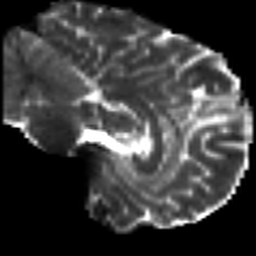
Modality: T2w
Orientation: sagittal
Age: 42
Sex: male
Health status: ill
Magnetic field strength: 3 T
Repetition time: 9 s
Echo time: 0.093 s